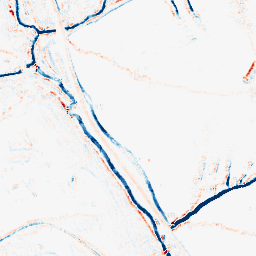
Category: morphological
Decomposition family: morphological_ellipse
Decomposition parameters: operation: average
width: 5
height: 5
Upsampling method: bicubic
Upsampling parameters: scale: 2
Upsampling scale: 2